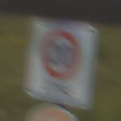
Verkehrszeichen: BeginnZone20
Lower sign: Ueberholverbot
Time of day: MorningAfternoon
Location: Outdoor (Nature)
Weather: Clear
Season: Autumn
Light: Natural